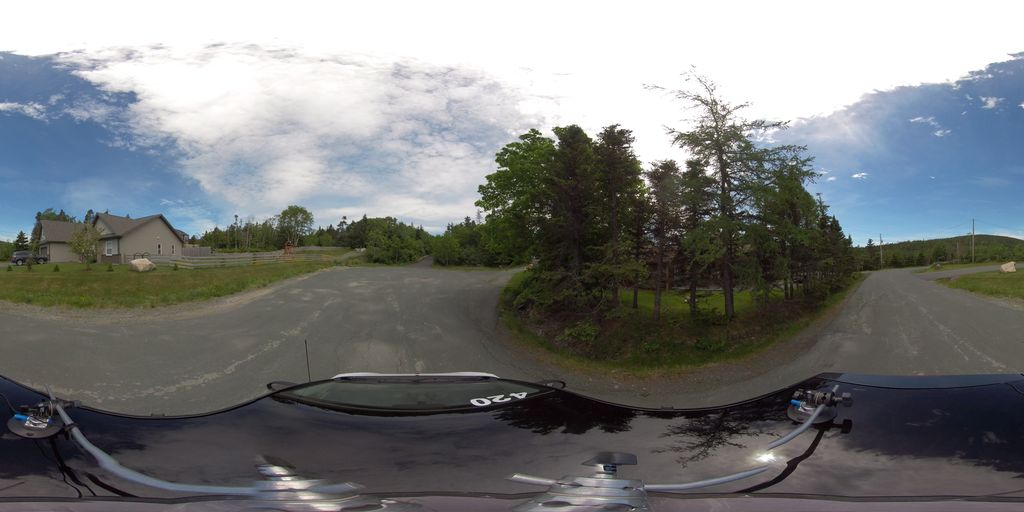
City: st_johns